Question: I'm working on a program in QT Creator as well as in QT Designer. This is my first experience with the QT family, and I've been working on this for about 3 weeks now. I have to design a variety of menus for a study I've been assigned to make this thing for.
I'm using the QT Designer / QT Creator built-in drag-and-drop to make the biggest pieces and then using code to change some things during runtime (some rich text labels change after user input, for example). My problem is that I'm working on a two-monitor setup. One monitor is 1920 by 1080, and the other is 3840 by 2160. When I drag the running program from the 1920/1080 screen to the other, the sizing just goes all to hell. Text in the LineEdit gets cut off and often the labels just get screwy.
I'm using the "QT Widget Application" project as a base in QT Creator and all of the UI forms are .ui files, NOT .qml files. I have a substantial portion of this already done, so I need to either keep everything in .ui while fixing this or find an easy way to convert to a better format AND fix the problem.
What's very weird is that QT Designer's preview screen of the form looks the same on both screens. I can drag the main menu preview between the 1920/1080 screen and the 3840/2160 screen and there's only very minor changes. Meanwhile the running program in QT Creator has massive disparities in appearance depending on the screen.
Here's a picture to hopefully explain it better, visually:

These are just two print-screens, cropped down to show one of the things that's changing. The top half is the running program, and the bottom half is the preview, both on the same screen at the same screen size (maximized). I've tried changing the horizontalStretch and verticalStretch for various elements in the Designer but it's still borked.
This is probably a rookie problem, but I am in fact a rookie with QT. I'm just trying to make sure that no matter what screen size we run this thing on, it looks the same no matter what.
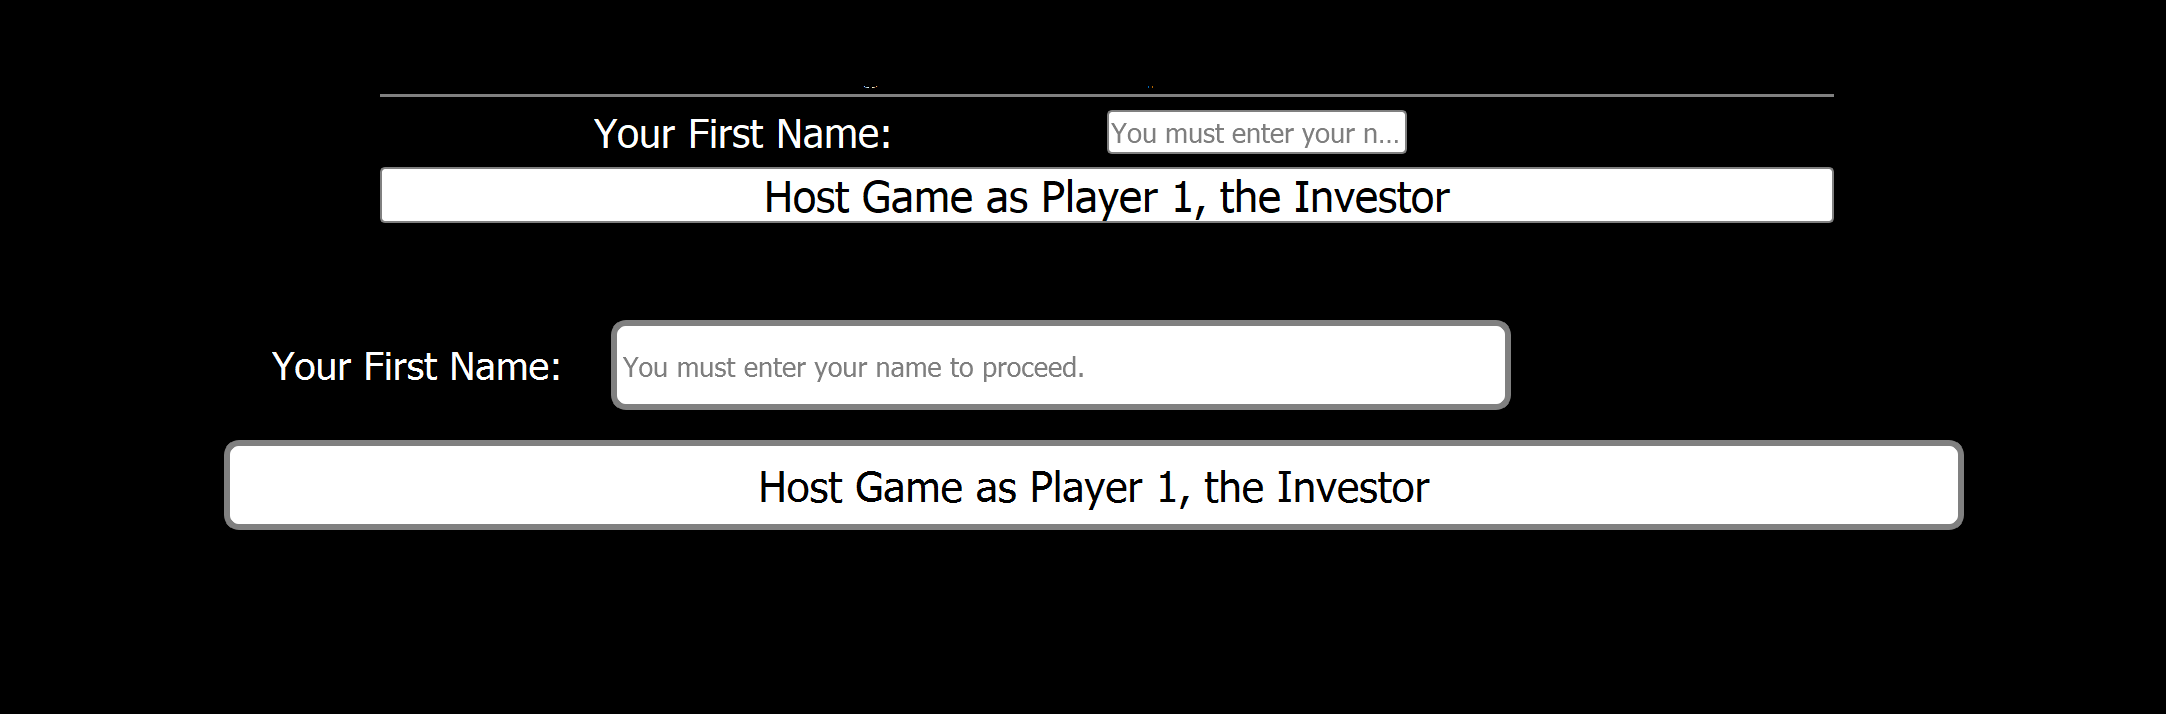
Answer: Looks like a problem related to widget <URL> in Qt.
Qt Designer shows you the form preview using the fusion style, but when you run your program Qt will select the best match for your platform. This could explain the differences that you see. You can override this behavior forcing the fusion style.
Edit: Another thing that you can try is to enable the Hi-DPI screen support for rendering, if not set yet.
Just add this line to your main function like this:
'''
QApplication::setAttribute(Qt::AA_EnableHighDpiScaling);
QApplication::setStyle(QStyleFactory::create("Fusion")); // these lines before the next
QApplication a(argc, argv);
'''
You will need to add '#include <QStyleFactory>' on top to make it work.